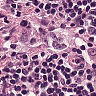
Metastatic tissue present: yes